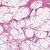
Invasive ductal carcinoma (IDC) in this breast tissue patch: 0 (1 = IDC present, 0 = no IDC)